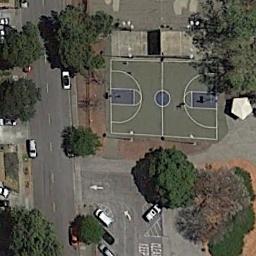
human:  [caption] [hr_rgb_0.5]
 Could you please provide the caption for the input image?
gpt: A basketball court next to a road and some trees beside .

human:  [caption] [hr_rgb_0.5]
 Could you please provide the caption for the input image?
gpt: The basketball court is surrounded by the road and a parking lot,With some trees nearby .

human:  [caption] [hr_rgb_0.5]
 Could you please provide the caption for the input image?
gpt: A basketball court is covered with trees with a road pass by .

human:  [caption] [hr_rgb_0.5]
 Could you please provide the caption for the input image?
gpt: Several cars were parked haphazardly in the vacant lot next to the basketball court .

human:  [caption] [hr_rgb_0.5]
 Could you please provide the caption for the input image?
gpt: Many cars are on the road beside the basketball court .